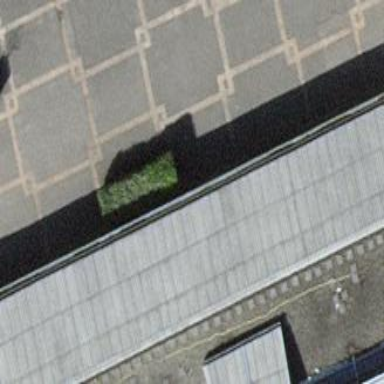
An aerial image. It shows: The roof of the building has skillion shape and is oriented along the building. It is of silver color.